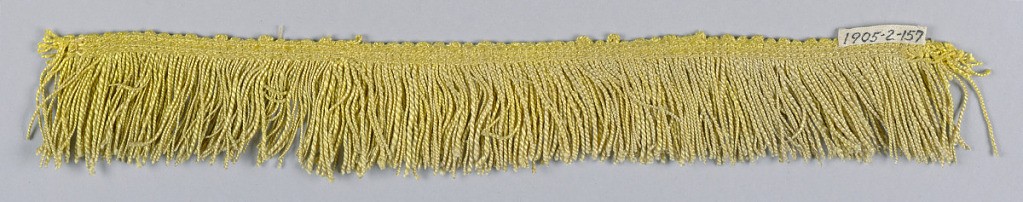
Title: Fringe
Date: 16th century
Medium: silk Technique: soumak weave
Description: Yellow fringe with a soumak heading, picots and skirt threads.